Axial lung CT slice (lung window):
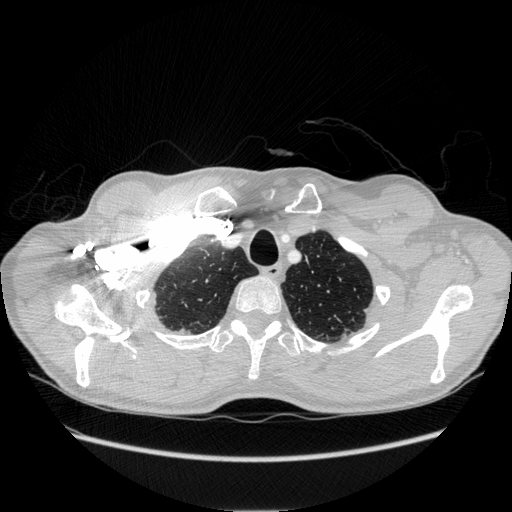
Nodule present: no